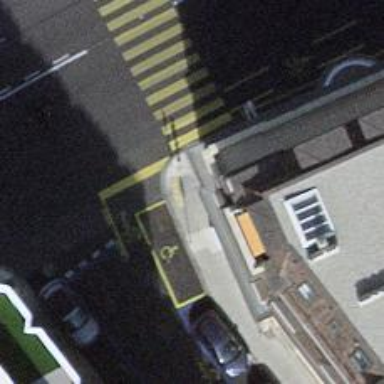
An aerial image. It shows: Asphalt footway with crossing for pedestrians and cycleway.